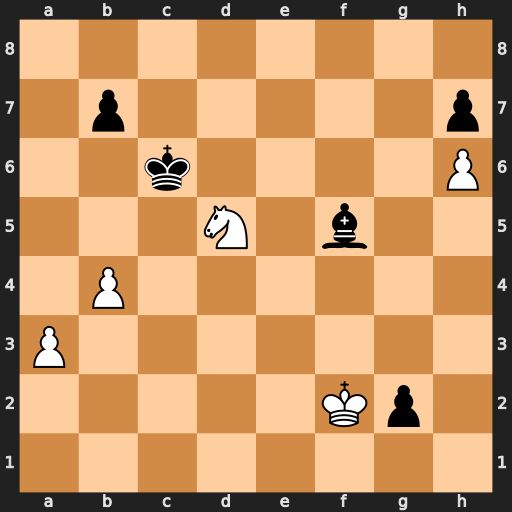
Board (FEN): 8/1p5p/2k4P/3N1b2/1P6/P7/5Kp1/8
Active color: w
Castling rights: -
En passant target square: -
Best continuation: Ne7+ Kd7 Nxf5 g1=Q+ Kxg1